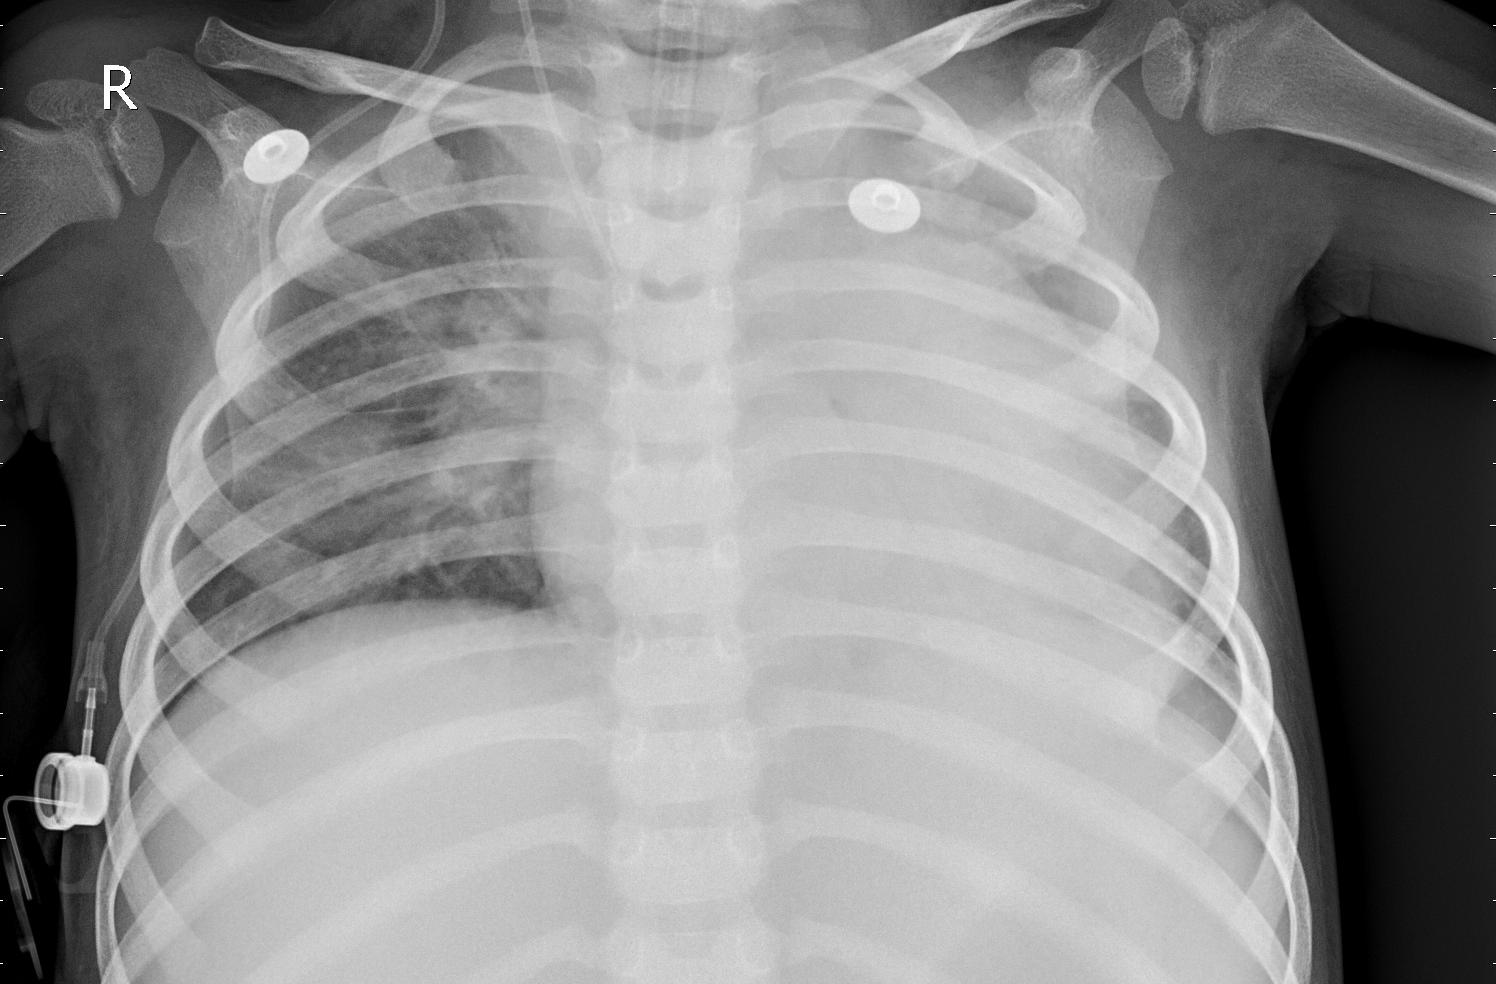
Diagnosis: PNEUMONIA